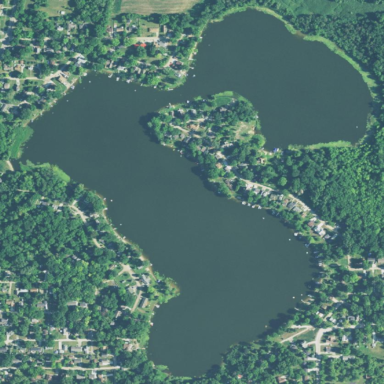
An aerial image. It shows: Serene lake surrounded by nature.